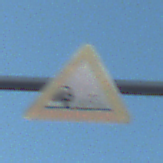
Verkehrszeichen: SplittSchotter
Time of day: MorningAfternoon
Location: Outdoor (Nature)
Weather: Clear
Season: NotSpecified
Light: Natural